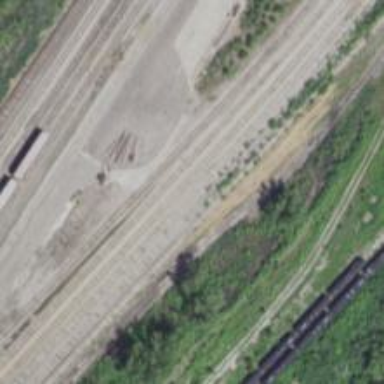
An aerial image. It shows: Railway yard.